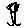
Label: tree